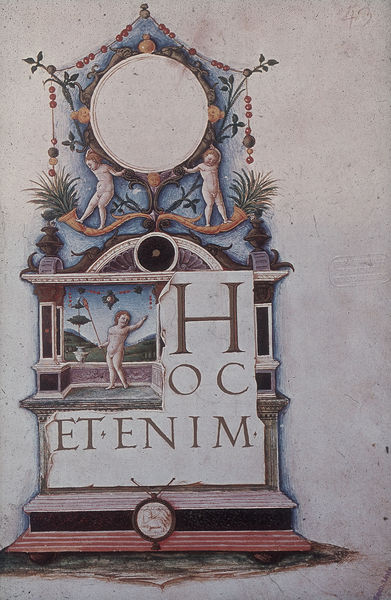
Titel: Columba
Institution: Wien, Österreichische Nationalbibliothek
Schlagwörter: baum, blau, nackt, weiß, gelb, grün, gras, rot, wiese, horn, spiegel, gold, kind, pflanzen, perlen, kinder, engel, balkon, stab, kette, lanze, inschrift, nackte, darstellung, wappen, putten, rosenkranz, gürn, latein, hoc, et, hier, hoc et enim